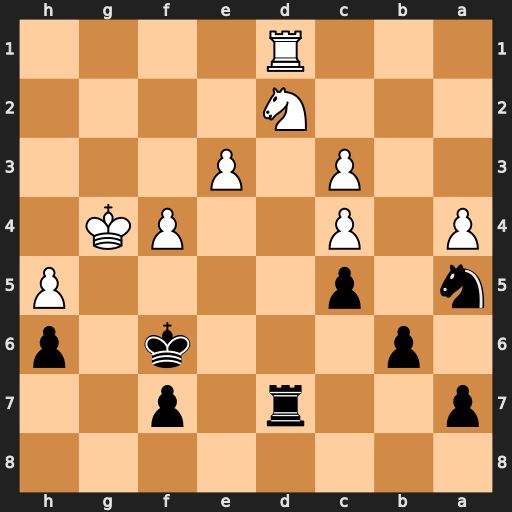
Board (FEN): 8/p2r1p2/1p3k1p/n1p4P/P1P2PK1/2P1P3/3N4/3R4
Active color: b
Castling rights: -
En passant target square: -
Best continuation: Ke6 f5+ Ke7